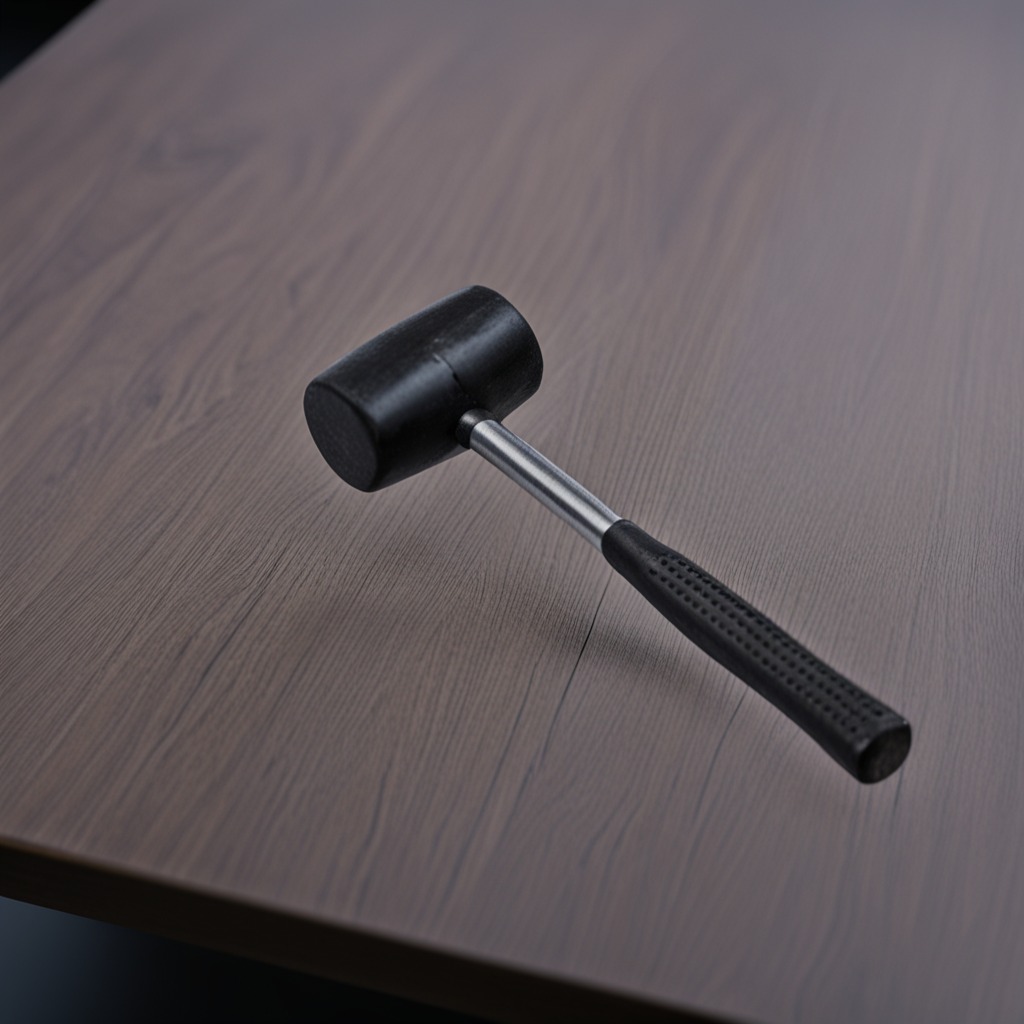
A hammer lying on the old table with faint burn marks in a small garage at twilight